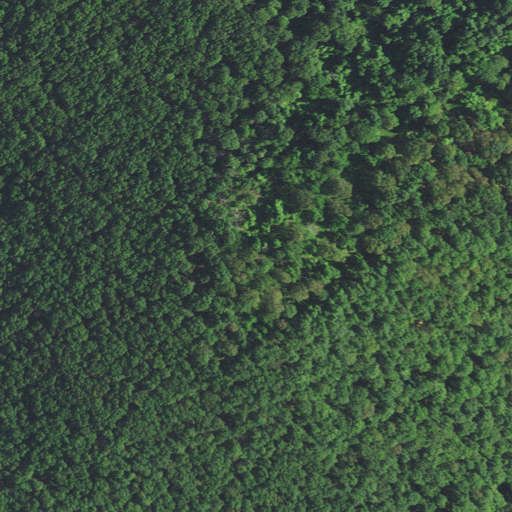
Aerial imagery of mountain in West Virginia named Lawn Knob containing deciduous forest and mixed forest